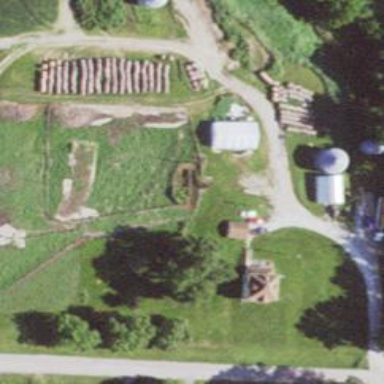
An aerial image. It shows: Farmyard area.